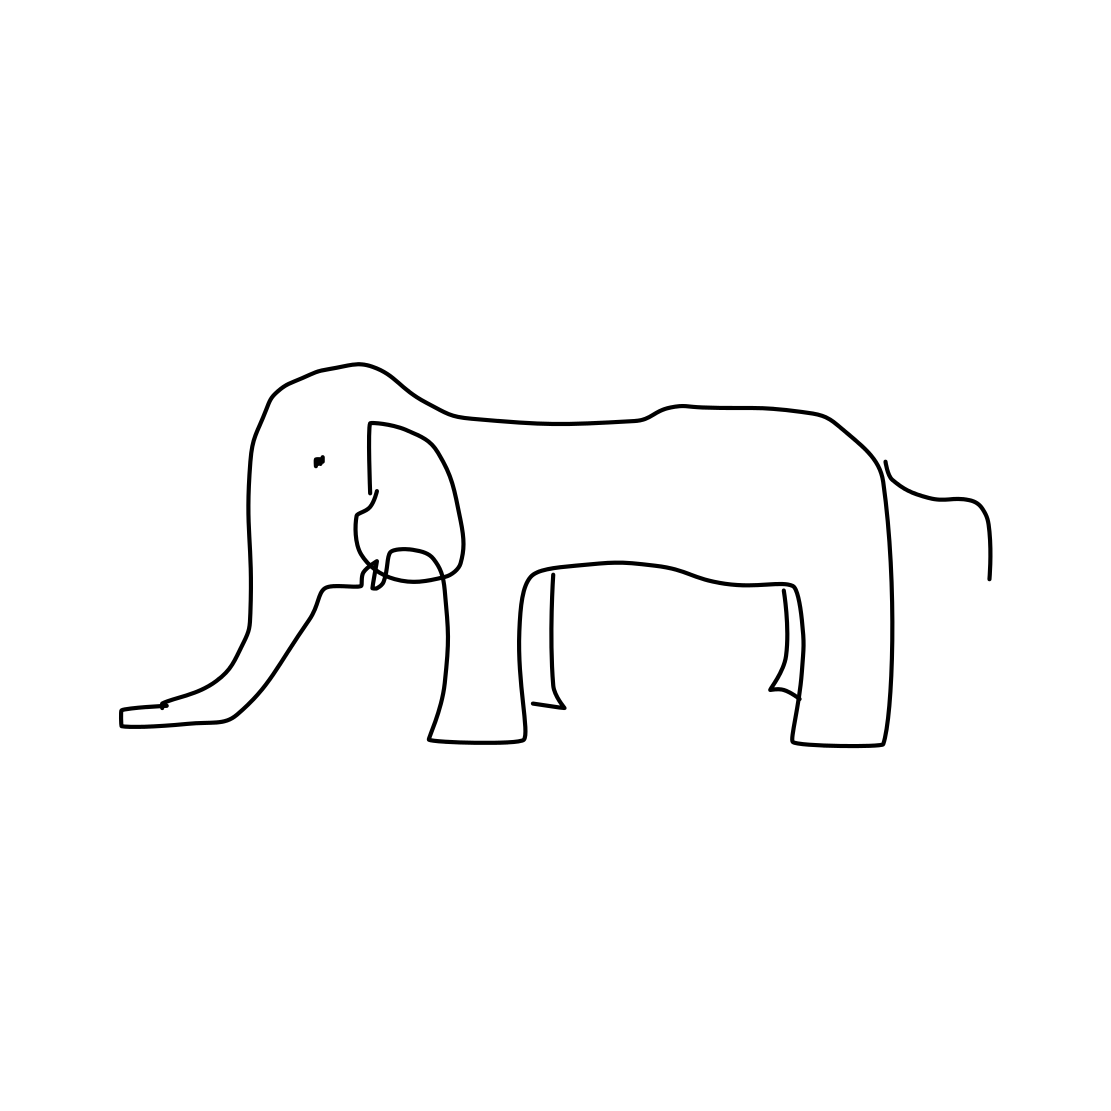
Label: elephant